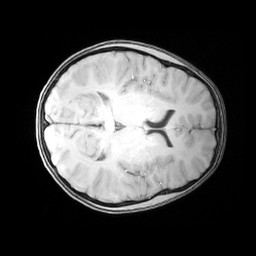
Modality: MP2RAGE
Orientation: axial
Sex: female
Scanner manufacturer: siemens
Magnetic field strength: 3 T
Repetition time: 5 s
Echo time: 0.00355 s